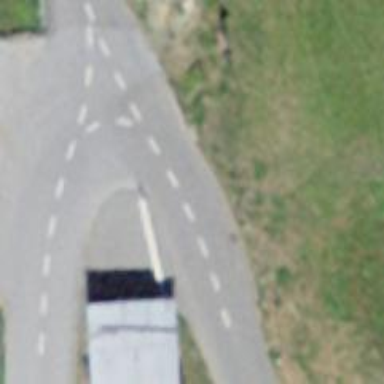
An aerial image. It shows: Bus stop along the road.